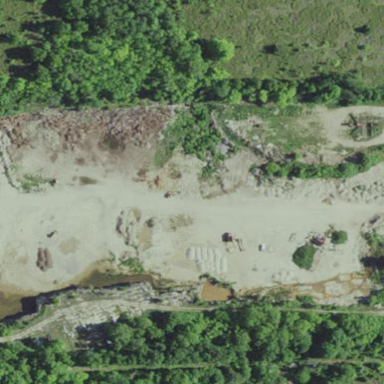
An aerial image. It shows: Quarry area.